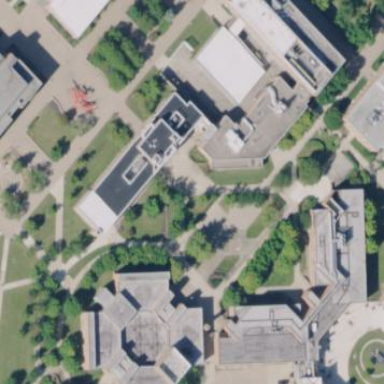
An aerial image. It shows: University building.